This time-frequency spectrogram was computed from a rotor test-rig vibration snapshot; brighter regions carry more energy. Based on the visible evidence, which rotor condition applies: normal, misalignment, unbalance, looseness?
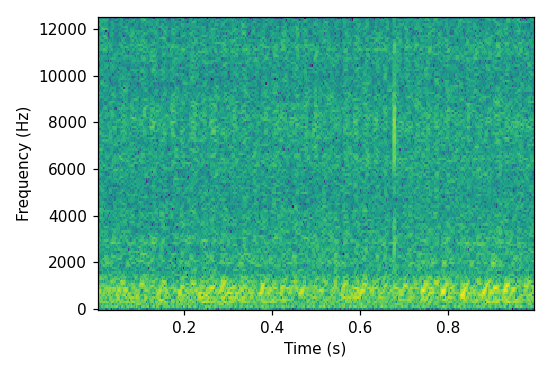
Answer: misalignment